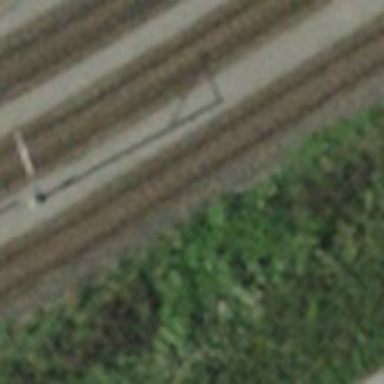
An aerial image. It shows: Siding railway track with one set of rails.